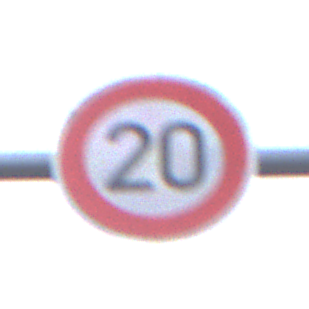
Verkehrszeichen: Geschwindigkeit20
Umgebung: Outdoor, Nature
Tageszeit: SunriseSunset
Wetter: Overcast
Licht: Natural
Jahreszeit: NotSpecified
Kontrast: LowContrast